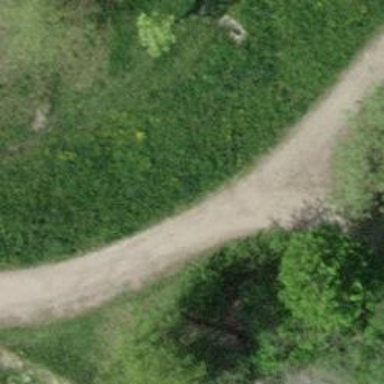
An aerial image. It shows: Unpaved path.